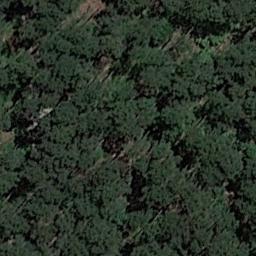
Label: forest